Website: macys
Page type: billing-address
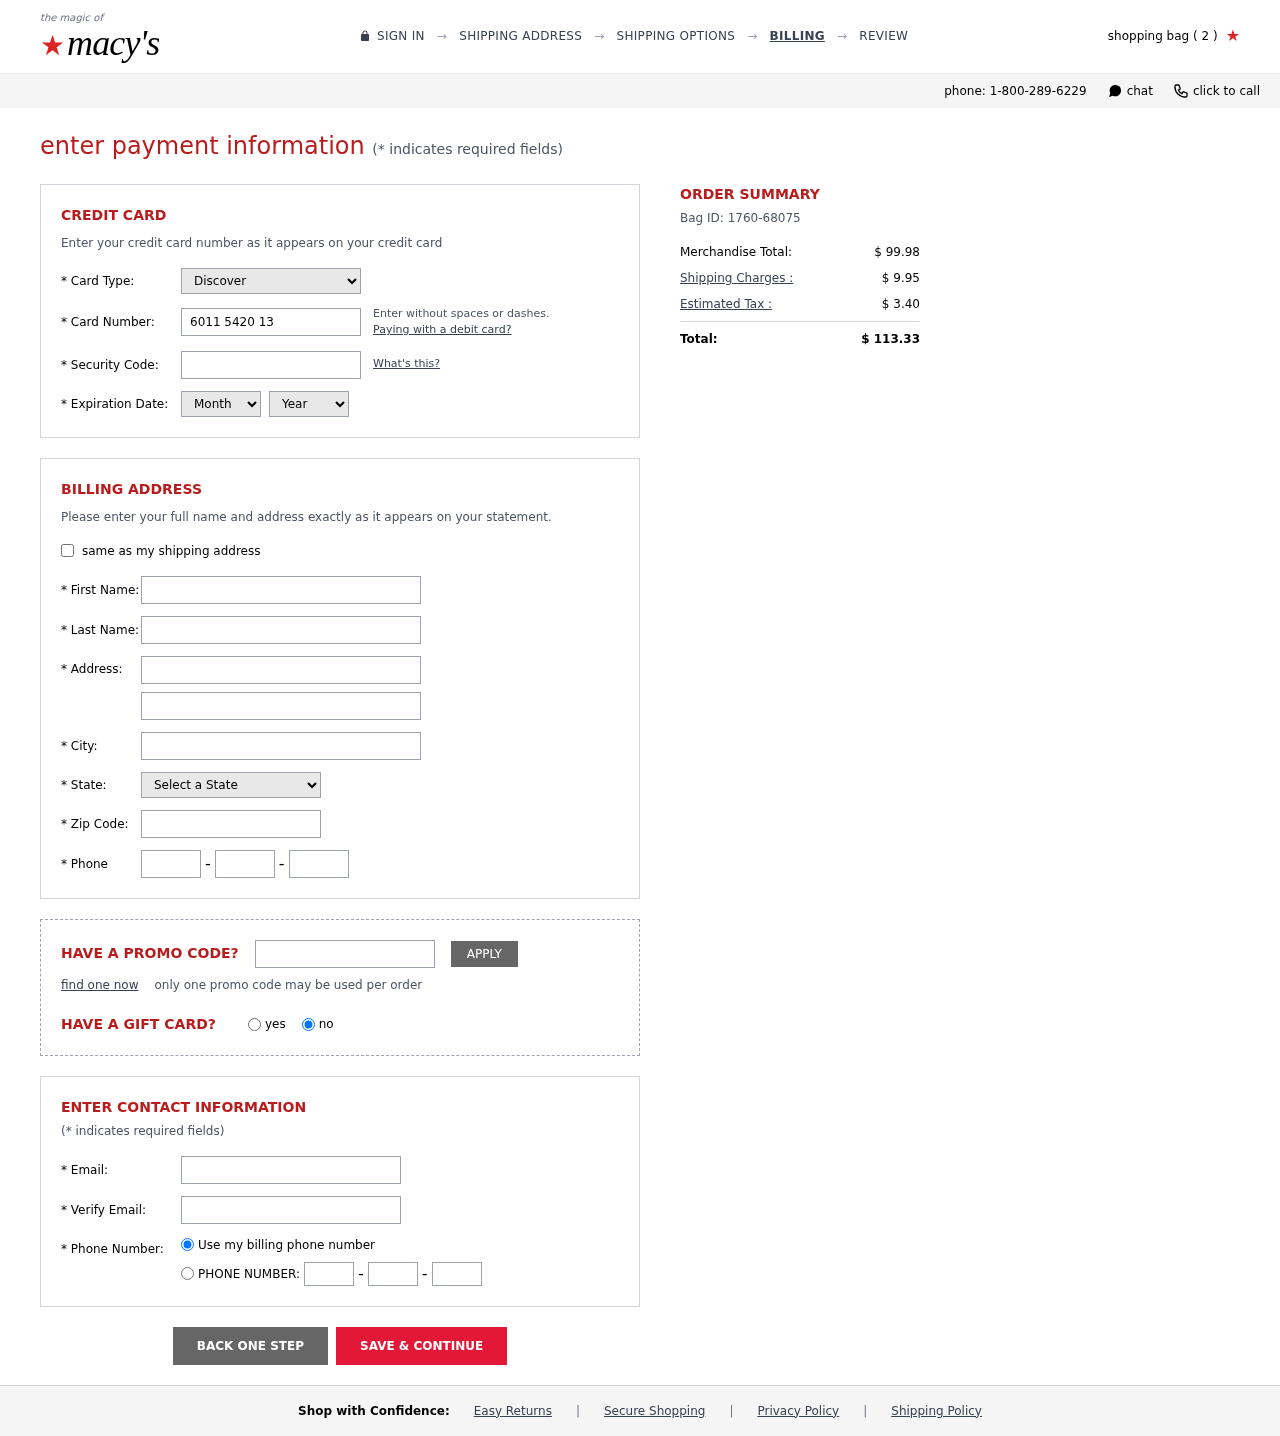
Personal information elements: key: PII_CARD_CVV
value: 032
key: PII_CARD_EXPIRY_MONTH
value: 03
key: PII_CARD_EXPIRY_YEAR
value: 30
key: PII_CARD_NUMBER
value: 6011 5420 1374 9796
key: PII_CARD_TYPE
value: Discover
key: PII_CITY
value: New Gary
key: PII_EMAIL
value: matthewrosario@yahoo.com
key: PII_FIRSTNAME
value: Matthew
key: PII_LASTNAME
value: Rosario
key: PII_PHONE_AREA
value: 623
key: PII_PHONE_PREFIX
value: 915
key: PII_PHONE_SUFFIX
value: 6178
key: PII_POSTCODE
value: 07414
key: PII_STATE_ABBR
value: HI
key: PII_STREET
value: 24297 Ashley Knoll Apt. 112
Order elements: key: ORDER_NUM_ITEMS
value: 2
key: ORDER_ID
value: Bag ID: 1760-68075
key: ORDER_SUBTOTAL
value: $ 99.98
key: ORDER_SHIPPING_COST
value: $ 9.95
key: ORDER_TAX
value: $ 3.40
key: ORDER_TOTAL
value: $ 113.33